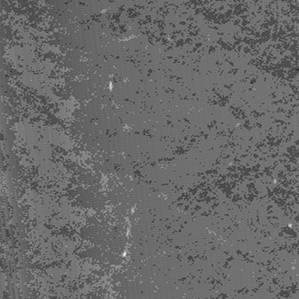
Label: frost